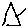
Label: triangle